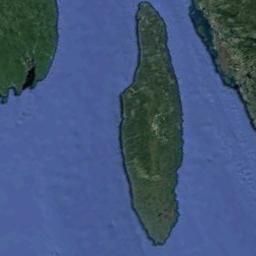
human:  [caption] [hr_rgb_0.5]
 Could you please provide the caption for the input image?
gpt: The island is very empty .

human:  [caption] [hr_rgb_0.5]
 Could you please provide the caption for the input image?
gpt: A shuttle-shaped island surrounded by blue sea water between the two lands  The island's green vegetation flourishes .

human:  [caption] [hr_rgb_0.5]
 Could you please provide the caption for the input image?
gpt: There are many trees on the island .

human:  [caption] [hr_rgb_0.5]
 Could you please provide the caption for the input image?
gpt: The island with dense vegetation is between other two islands .

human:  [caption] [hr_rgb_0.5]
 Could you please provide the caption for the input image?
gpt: The long and green island is on a blue sea .